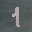
Label: 1